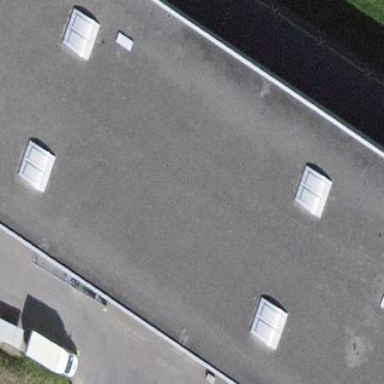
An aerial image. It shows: Commercial building.